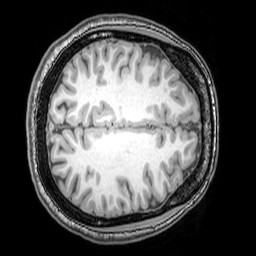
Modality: T1w
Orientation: axial
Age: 25
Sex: male
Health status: healthy
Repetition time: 0.081 s
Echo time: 0.037 s